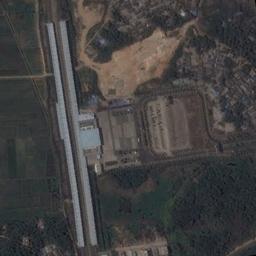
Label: railway_station